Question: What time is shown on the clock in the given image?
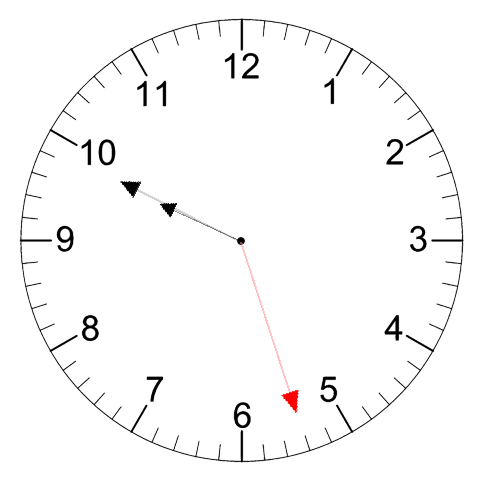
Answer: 09:49:27